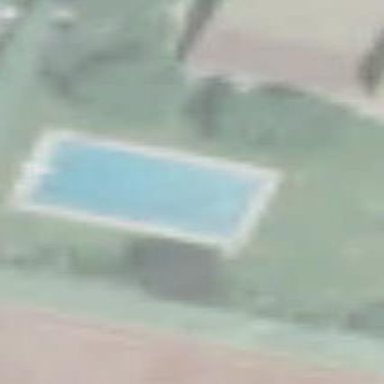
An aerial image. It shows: Swimming pool located in leisure land.